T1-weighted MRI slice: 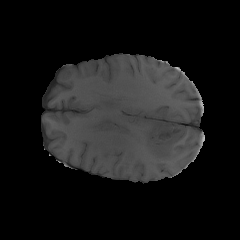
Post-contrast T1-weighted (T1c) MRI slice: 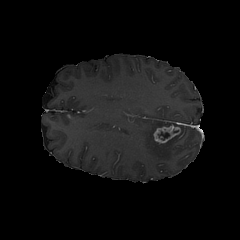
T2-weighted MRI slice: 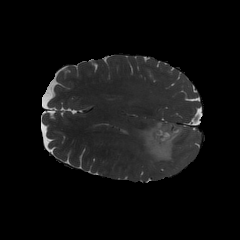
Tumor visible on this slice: yes